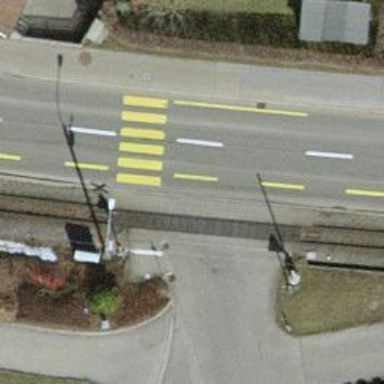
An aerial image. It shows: Marked crossing on footway.